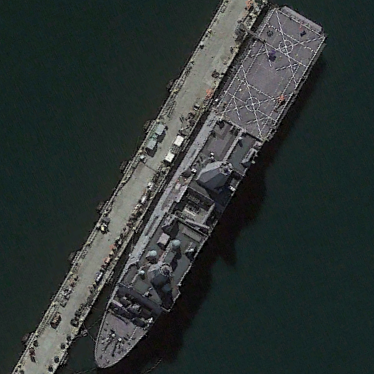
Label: combat